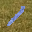
Label: 1